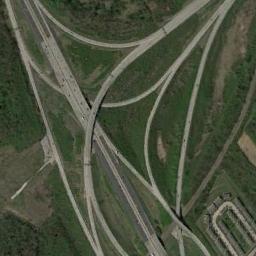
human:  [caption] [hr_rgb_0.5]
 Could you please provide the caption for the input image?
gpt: The perimeter of the overpasses is completely covered by vegetation .

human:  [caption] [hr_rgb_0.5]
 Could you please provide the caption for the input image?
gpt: The overpass is on the grass next to some trees .

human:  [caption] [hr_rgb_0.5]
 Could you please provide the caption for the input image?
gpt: There are many roads of different lengths under the overpass .

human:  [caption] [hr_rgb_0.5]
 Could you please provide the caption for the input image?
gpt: The directional overpass is over the roads on the lawn .

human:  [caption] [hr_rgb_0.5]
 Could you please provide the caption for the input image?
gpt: There are green meadows around the overpass .